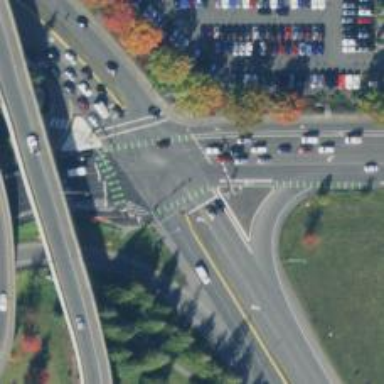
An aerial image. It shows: Marked crossing on cycleway.